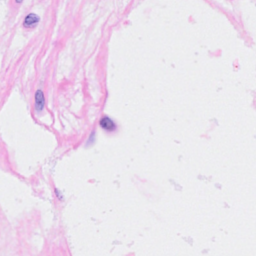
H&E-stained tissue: Breast